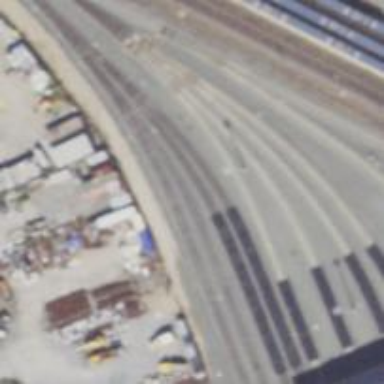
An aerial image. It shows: Rail spur service.